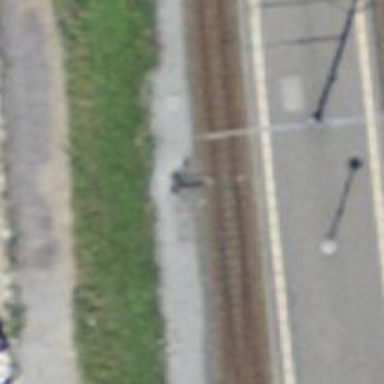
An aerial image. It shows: Railway switch.